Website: apple
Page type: address-validator
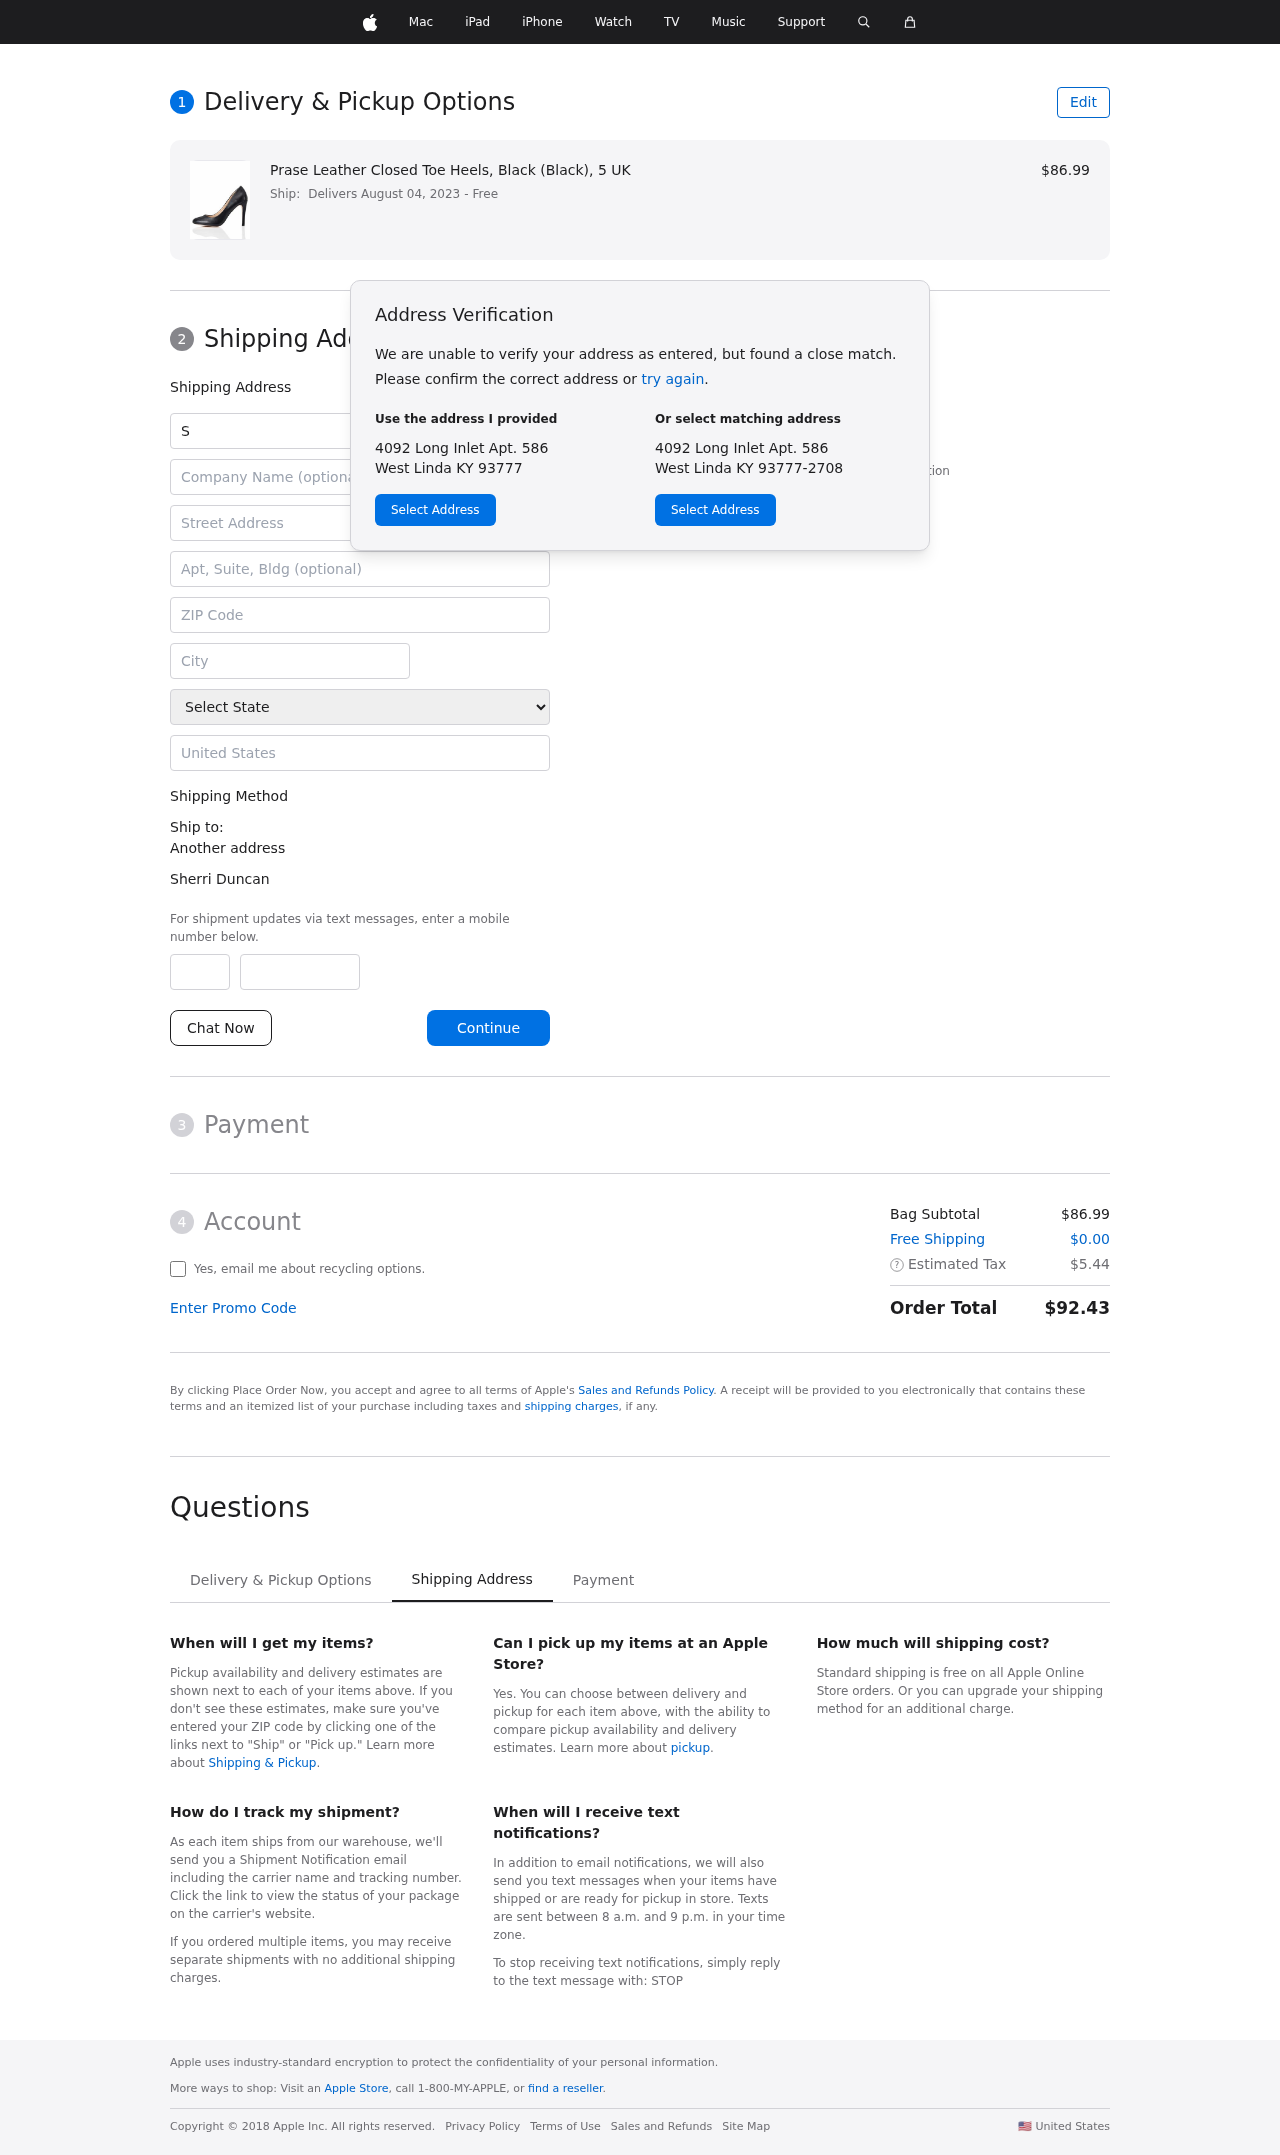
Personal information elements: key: PII_CITY
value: West Linda
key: PII_COUNTRY
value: United States
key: PII_FIRSTNAME
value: Sherri
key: PII_FULLNAME
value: Sherri Duncan
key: PII_LASTNAME
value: Duncan
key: PII_PHONE_AREA
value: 882
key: PII_PHONE_SUFFIX
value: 4055
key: PII_POSTCODE
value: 93777
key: PII_STATE
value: Kentucky
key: PII_STREET
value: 4092 Long Inlet Apt. 586
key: PII_STREET2
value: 54922 Timothy Inlet Suite 977
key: PII_CITY_STATE_ZIP
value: West Linda KY 93777
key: PII_STATE_ABBR
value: KY
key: PII_POSTCODE_FULL
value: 93777
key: PII_POSTCODE_NUMERIC
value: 93777
Product elements: key: PRODUCT1_NAME
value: Prase Leather Closed Toe Heels, Black (Black), 5 UK
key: PRODUCT1_PRICE
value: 86.99
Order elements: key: ORDER_DELIVERY_DATE
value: Delivers August 04, 2023
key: ORDER_SUBTOTAL
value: $86.99
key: ORDER_SHIPPING_COST
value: $0.00
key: ORDER_TAX
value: $5.44
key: ORDER_TOTAL
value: $92.43